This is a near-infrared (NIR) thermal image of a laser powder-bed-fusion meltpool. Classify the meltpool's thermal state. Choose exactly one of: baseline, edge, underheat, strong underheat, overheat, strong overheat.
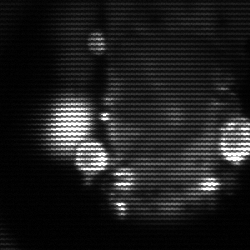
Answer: strong underheat